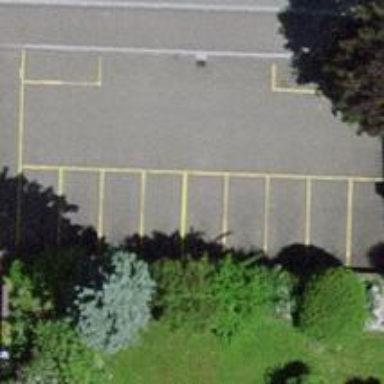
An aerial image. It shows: Road serving as parking aisle.